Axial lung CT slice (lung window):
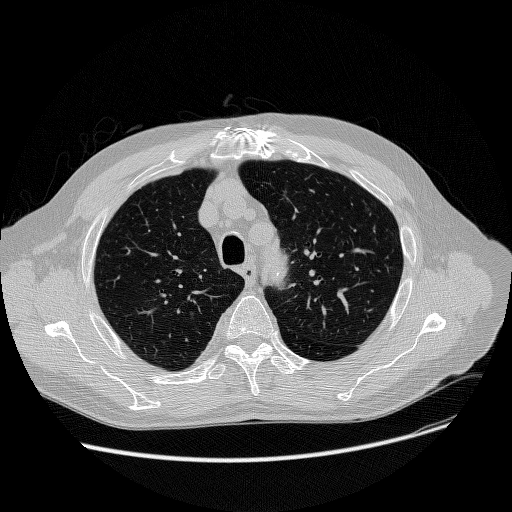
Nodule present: no